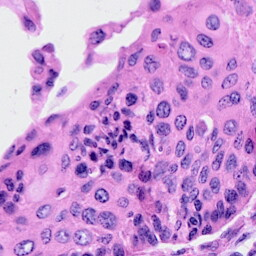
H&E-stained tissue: Cervix